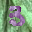
Label: 3